Question: I am trying to plot a Right Ascension - Declination, polar plot in Python, where the angle denotes the right ascension, and the radius the declination, ranging between +-30.
My code is
'''
import numpy
import matplotlib.pyplot as pyplot
ra = [345.389547454166689,31.892236646759279,45.893722479722229,93.955296573703706,160.079453957685217,211.154701609814822,256.486559377222193,307.258751710462889,299.691923545370344,340.364168244814834,335.077343971296386,358.126565808425880]
dec = [23.835021447037050,25.218513920000003,27.509148433518519,26.551432991388879,-25.077519630833340,-20.134061982500004,-21.042512836851849,-4.903512838240742,-0.506450475370370,14.280932901944448,19.222101837500002,18.792707990925926]
fig = pyplot.figure()
ax = fig.add_axes([0.1,0.1,0.8,0.8],polar=True)
ax.set_ylim(-30,30)
ax.set_yticks(numpy.arange(-30,30,10))
ax.scatter(ra,dec,c ='r')
pyplot.show()
'''
This produces the following graph:

Clearly I am misunderstanding how a polar graph works, as the RA's do not correspond to the angle round from theta = 0. For example, one of my points should have RA = 45.89 degrees, yet no point seems to correspond to this.
Any advice on what I'm doing wrong?
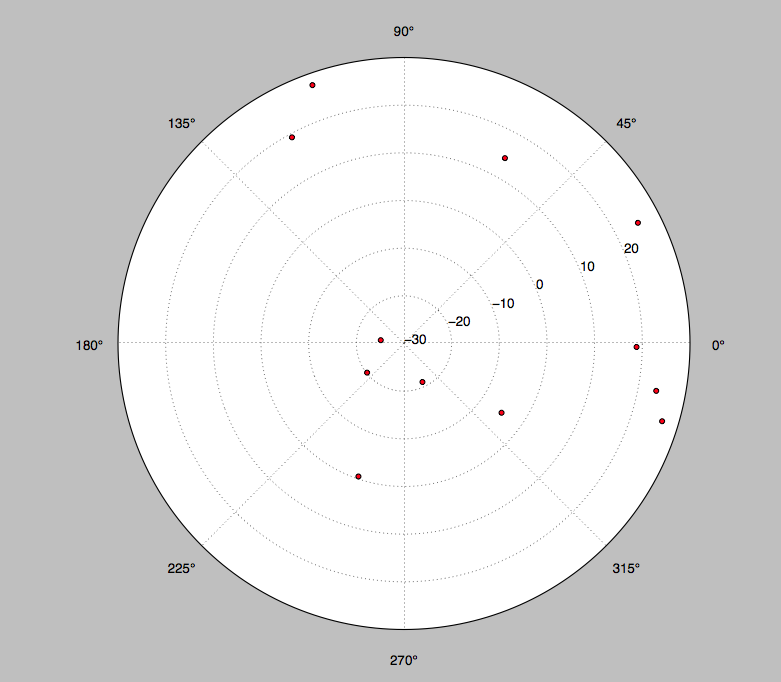
Answer: The plot requires radians. Adding the following line and replotting shows correctly:
'''
ra = [x/180.0*3.141593 for x in ra]
'''